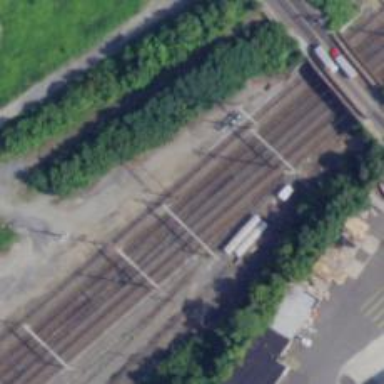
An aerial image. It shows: Railway track with contact lines for electrification.